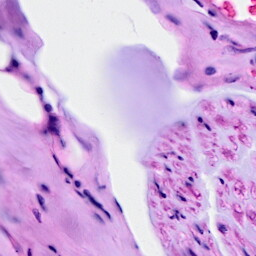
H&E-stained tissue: Breast